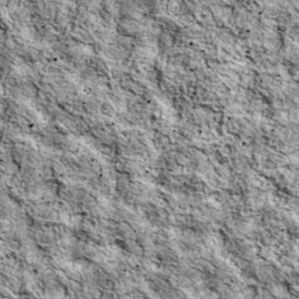
Label: non_frost